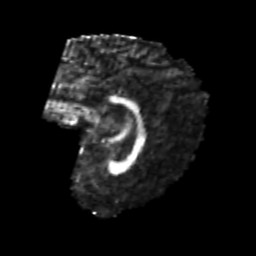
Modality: FA
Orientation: sagittal
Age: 22
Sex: female
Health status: healthy
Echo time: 0.074 s